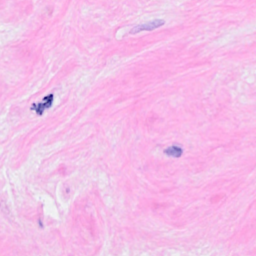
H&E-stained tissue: Breast